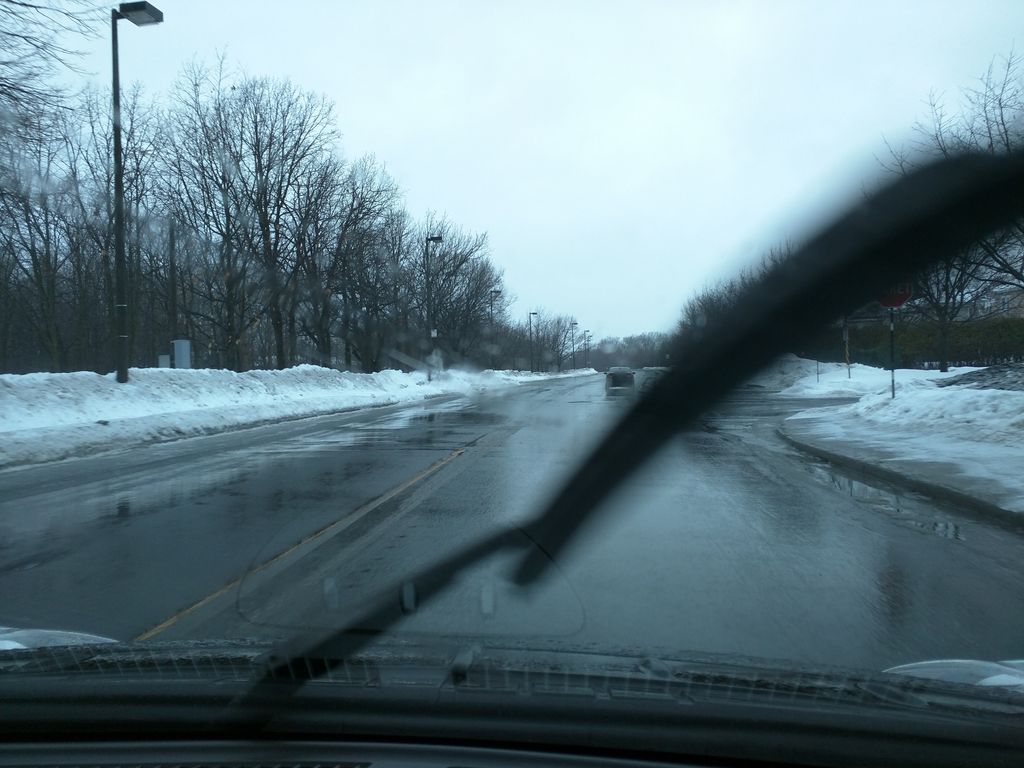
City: montreal